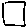
Label: square